Interaction volume radius: 5 \u00c5
Interaction volume height: 30 \u00c5
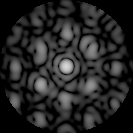
Disorder parameter: 0.5108